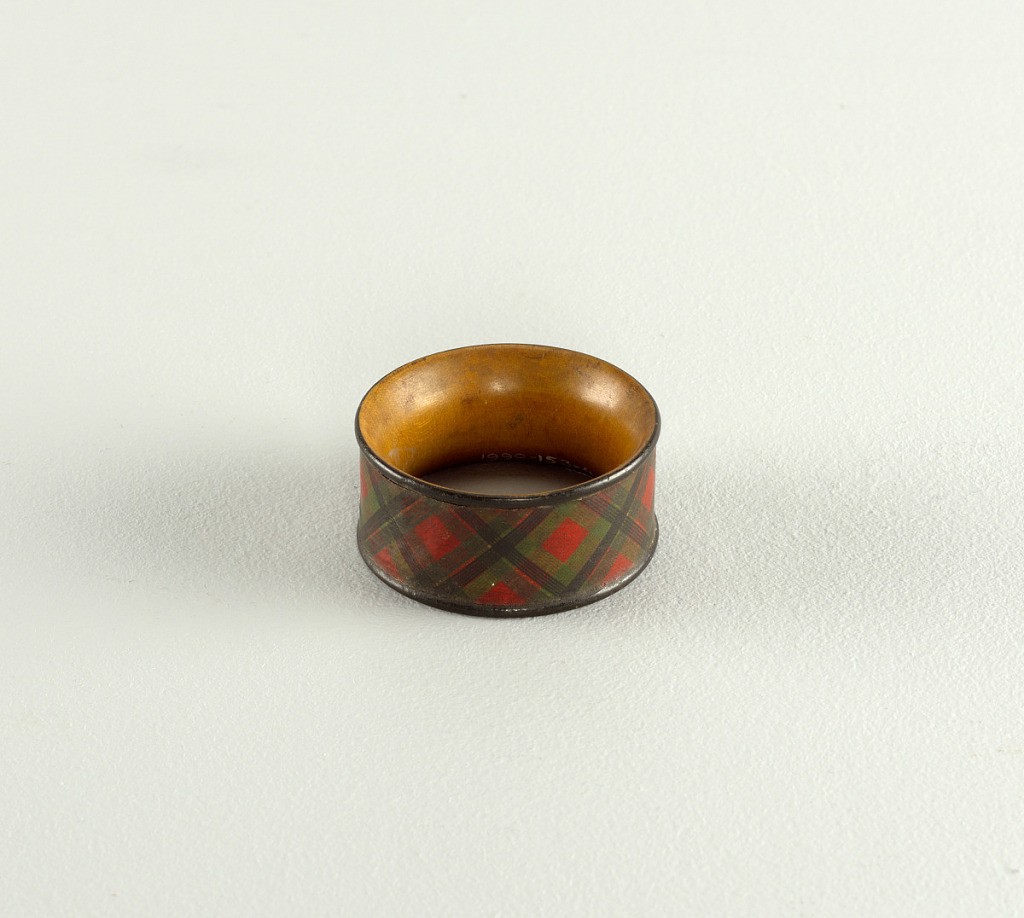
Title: napkin ring
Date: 1880–1900
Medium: wood
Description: Tartanware